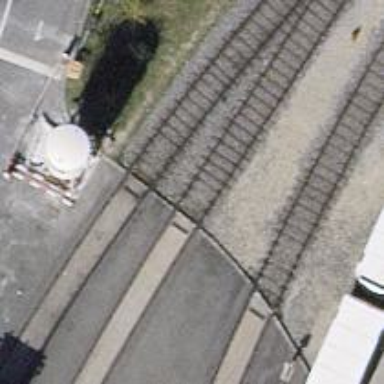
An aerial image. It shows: Single-track railway spur.